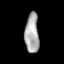
Tissue: skin
Cell type: Fibroblasts
Senescence score: 0.6925
Nuclear area (px): 546
Mean DAPI intensity: 170.766